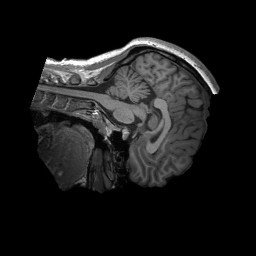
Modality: T1w
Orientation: sagittal
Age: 19
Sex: female
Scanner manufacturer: siemens
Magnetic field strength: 3 T
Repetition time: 2.3 s
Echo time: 0.00232 s